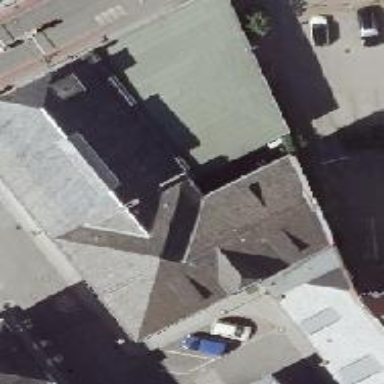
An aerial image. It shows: View of roof with edges.